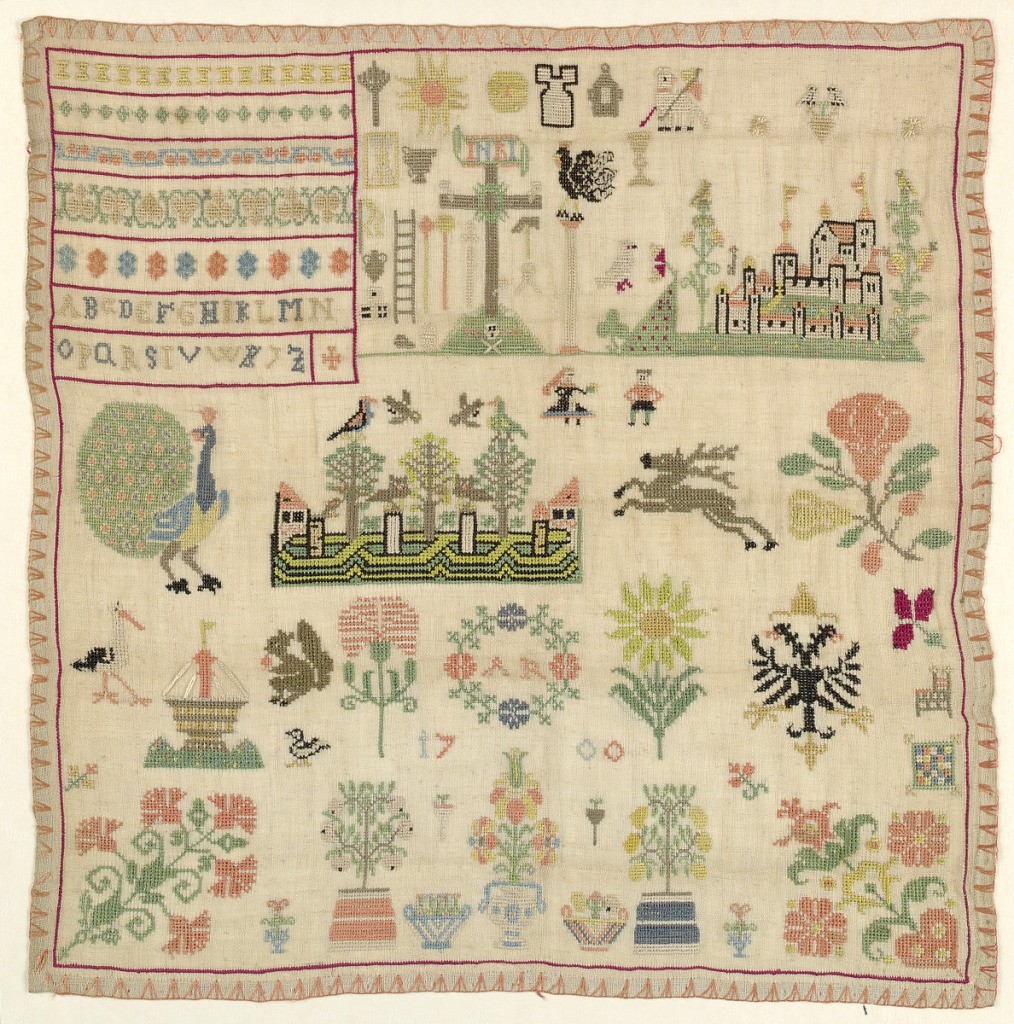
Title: Sampler
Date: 1700
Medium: silk embroidery on linen foundation, pearls Technique: embroidered in two-sided cross, satin, and back stitches on plain weave foundation
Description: At upper left, box with pattern bands and alphabet; upper right, religious motifs.  Lower field: floral motifs and monogram and date.